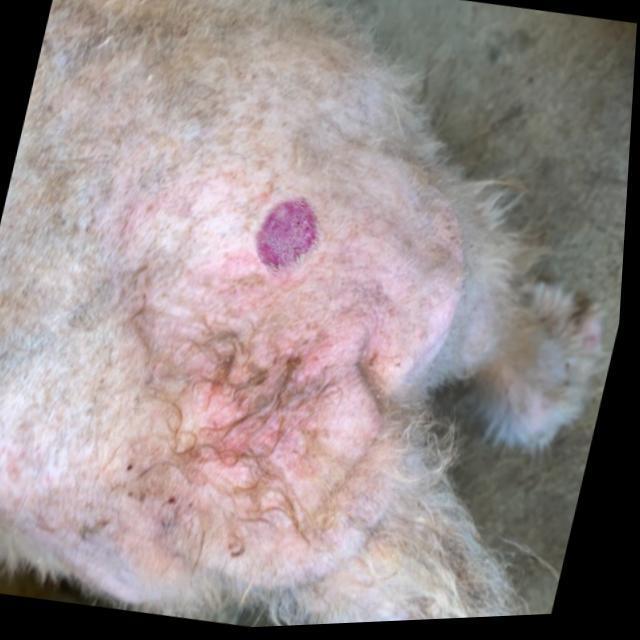
Canine ringworm (Dermatophytosis) — fungal infection caused by Microsporum or Trichophyton. Presents with circular alopecia, scaling, crusting, and broken hairs.